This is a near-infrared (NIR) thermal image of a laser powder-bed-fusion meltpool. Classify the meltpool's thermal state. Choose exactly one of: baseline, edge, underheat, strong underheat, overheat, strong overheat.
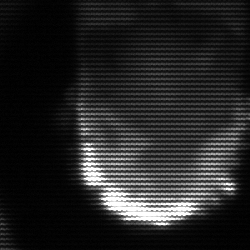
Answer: baseline